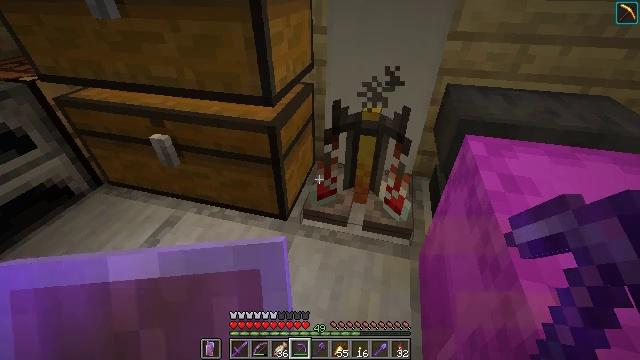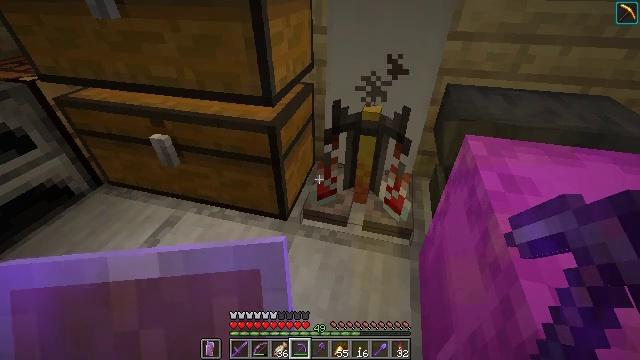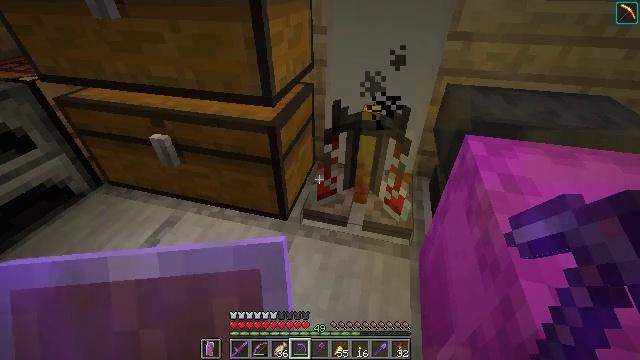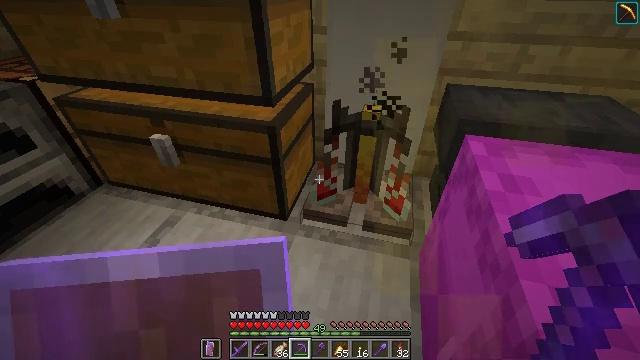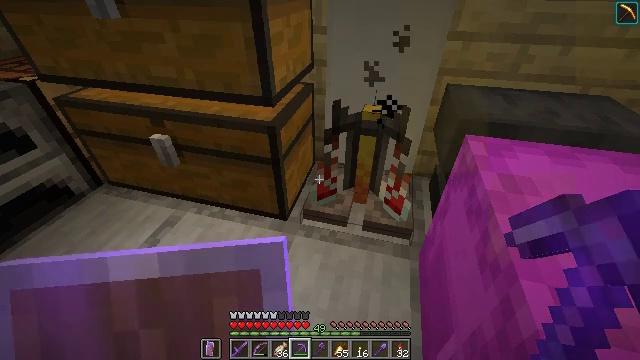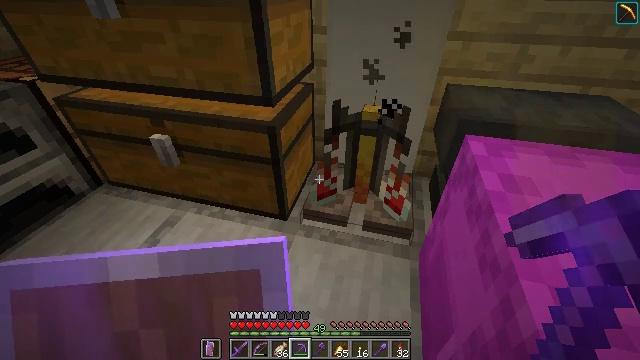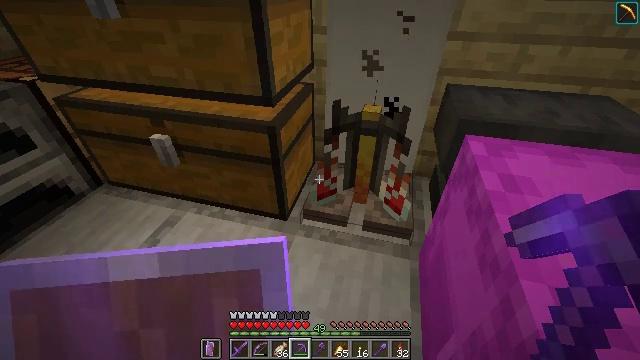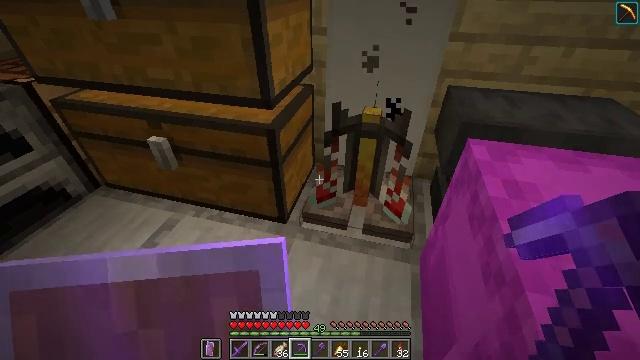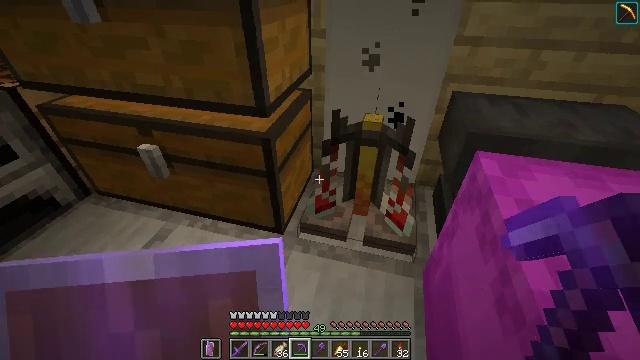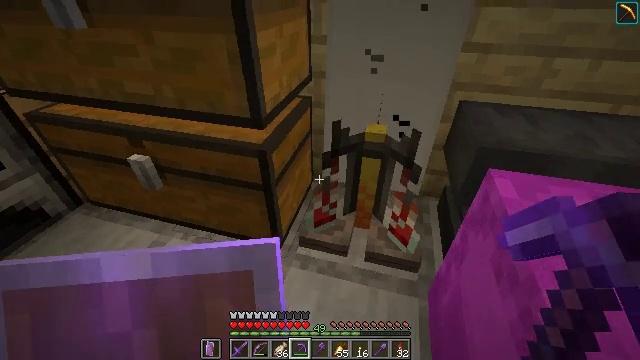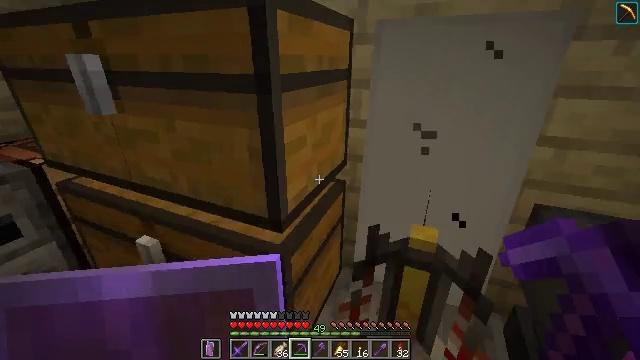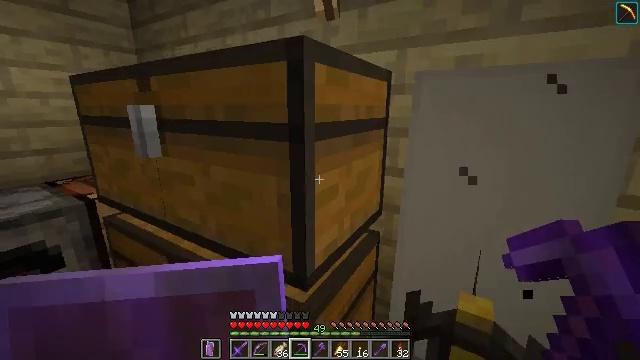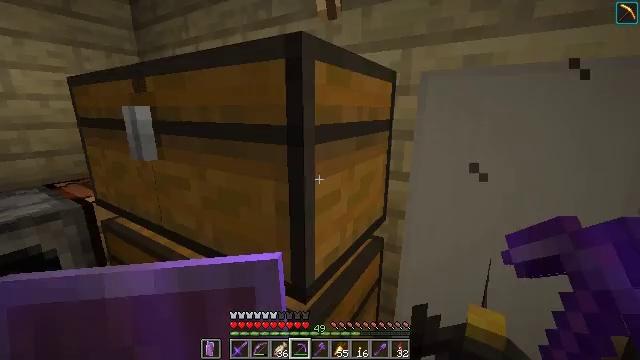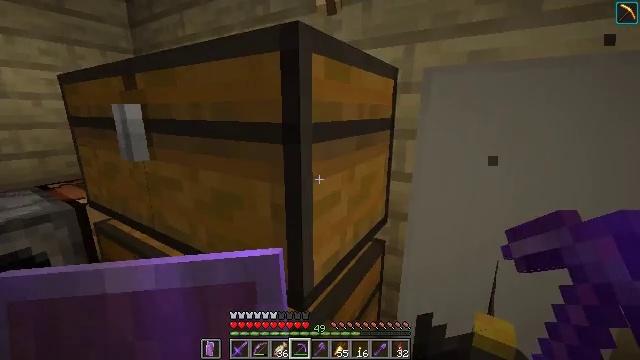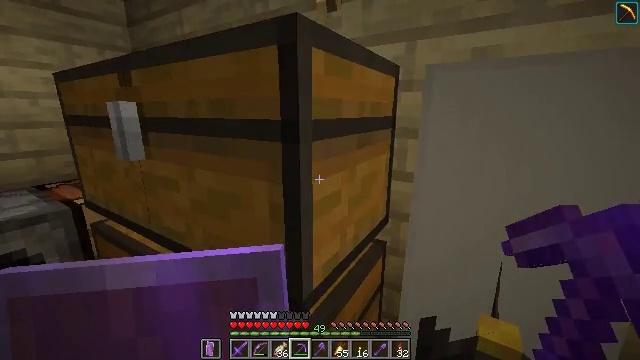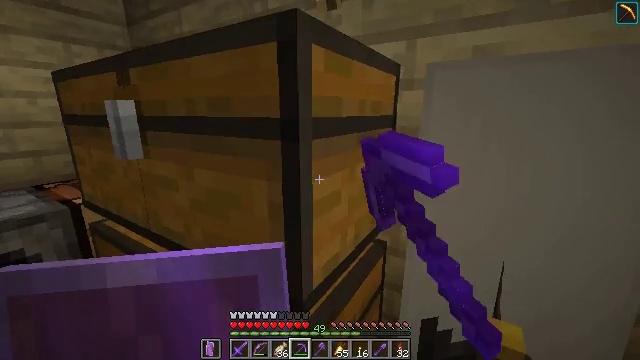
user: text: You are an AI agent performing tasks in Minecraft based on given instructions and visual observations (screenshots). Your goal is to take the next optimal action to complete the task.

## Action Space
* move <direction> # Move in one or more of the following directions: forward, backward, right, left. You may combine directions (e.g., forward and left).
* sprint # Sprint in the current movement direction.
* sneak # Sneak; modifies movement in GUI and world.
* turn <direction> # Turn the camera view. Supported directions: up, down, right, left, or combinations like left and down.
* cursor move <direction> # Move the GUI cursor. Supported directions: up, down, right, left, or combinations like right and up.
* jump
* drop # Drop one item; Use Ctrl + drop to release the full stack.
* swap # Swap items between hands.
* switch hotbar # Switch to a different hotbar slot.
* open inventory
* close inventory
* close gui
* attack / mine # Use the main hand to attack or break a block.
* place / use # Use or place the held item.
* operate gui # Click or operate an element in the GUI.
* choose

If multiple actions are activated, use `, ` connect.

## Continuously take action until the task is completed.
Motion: motion action
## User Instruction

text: Transform blaze rods into blaze powder.
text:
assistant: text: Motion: no_op
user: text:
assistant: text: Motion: no_op
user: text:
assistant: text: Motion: no_op
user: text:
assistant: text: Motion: no_op
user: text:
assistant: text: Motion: no_op
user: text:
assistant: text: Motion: no_op
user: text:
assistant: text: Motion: move forward
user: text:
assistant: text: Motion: move forward
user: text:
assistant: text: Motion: move forward
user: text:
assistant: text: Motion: move forward, turn left and up
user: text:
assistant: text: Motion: turn left and up
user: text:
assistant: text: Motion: no_op
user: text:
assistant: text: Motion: no_op
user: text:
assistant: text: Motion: use / place
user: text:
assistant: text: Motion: use / place
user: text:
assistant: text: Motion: use / place
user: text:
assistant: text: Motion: no_op
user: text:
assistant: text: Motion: no_op
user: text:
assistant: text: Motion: open gui
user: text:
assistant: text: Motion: no_op
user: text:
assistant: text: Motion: no_op
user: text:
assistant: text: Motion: no_op
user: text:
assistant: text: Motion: no_op
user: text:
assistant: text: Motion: no_op
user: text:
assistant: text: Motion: no_op
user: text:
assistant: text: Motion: no_op
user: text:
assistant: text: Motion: no_op
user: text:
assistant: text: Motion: no_op
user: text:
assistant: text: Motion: no_op
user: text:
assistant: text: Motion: no_op